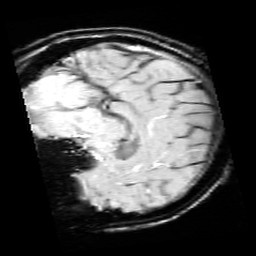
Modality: SWI
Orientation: sagittal
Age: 13
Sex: female
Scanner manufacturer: siemens
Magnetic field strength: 3 T
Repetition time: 0.027 s
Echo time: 0.02 s